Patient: sex F, age 58
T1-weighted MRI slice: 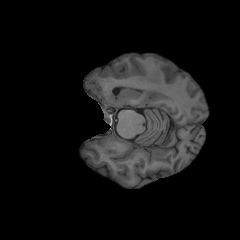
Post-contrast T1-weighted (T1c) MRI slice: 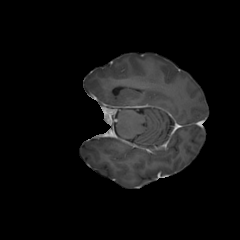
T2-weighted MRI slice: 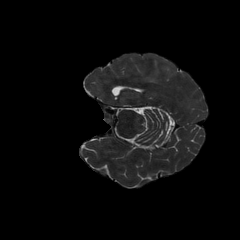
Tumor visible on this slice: yes
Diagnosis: Glioblastoma, IDH-wildtype
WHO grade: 4